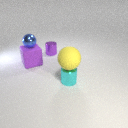
small cyan metal cylinder in front of large purple rubber cube